Question: I was making a webscraper to get gpu stocks from <URL> to get my hands on a 30 series card, I am using python with bs4 and selenium for this.
I want to load more shopping items, on the website it has this <URL>. So I grabbed its class and made it so selenium clicks it:
'''
driver.find_element_by_class_name("buy-link").click()
'''
but it says that the element in non interactiable, HTML for the button

The exact error it gives me is:
'''
Message: element click intercepted: Element <span class="extra_style buy-link" data-color="#76b900" data-secondary-color="#fff" style="visibility: visible; cursor: pointer;" data-mpn-code="NVGFT070">...</span> is not clickable at point (657, 594). Other element would receive the click: <div class="popBg" id="nv-buy-now-model" style="display: block;">...</div>
'''
I don't know much HTML, how can I achieve clicking this button
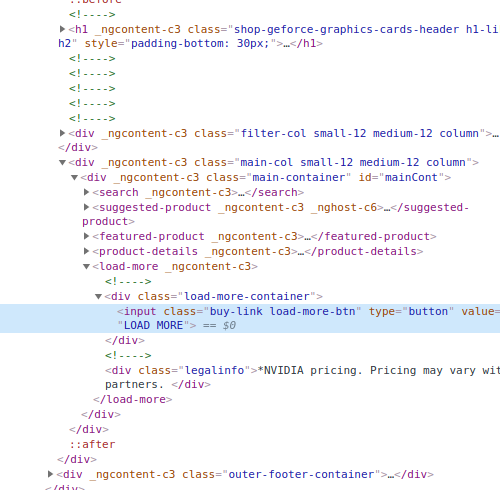
Answer: The element is a <URL>:
- Using 'CSS_SELECTOR':'''
driver.get("https://www.nvidia.com/en-us/shop/geforce/?page=1&limit=9&locale=en-us")
WebDriverWait(driver, 20).until(EC.element_to_be_clickable((By.CSS_SELECTOR, "div#cookiePolicy-btn-close>span"))).click()
WebDriverWait(driver, 20).until(EC.element_to_be_clickable((By.CSS_SELECTOR, "input.buy-link.load-more-btn[value='LOAD MORE']"))).click()
'''
- Using 'XPATH':'''
driver.get("https://www.nvidia.com/en-us/shop/geforce/?page=1&limit=9&locale=en-us")
WebDriverWait(driver, 20).until(EC.element_to_be_clickable((By.XPATH, "//div[@id='cookiePolicy-btn-close']/span"))).click()
WebDriverWait(driver, 20).until(EC.element_to_be_clickable((By.XPATH, "//input[@class='buy-link load-more-btn' and @value='LOAD MORE']"))).click()
'''
- : You have to add the following imports :'''
from selenium.webdriver.support.ui import WebDriverWait
from selenium.webdriver.common.by import By
from selenium.webdriver.support import expected_conditions as EC
'''
- Browser Snapshot: